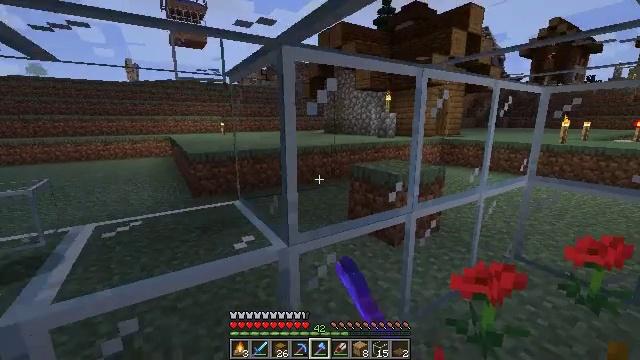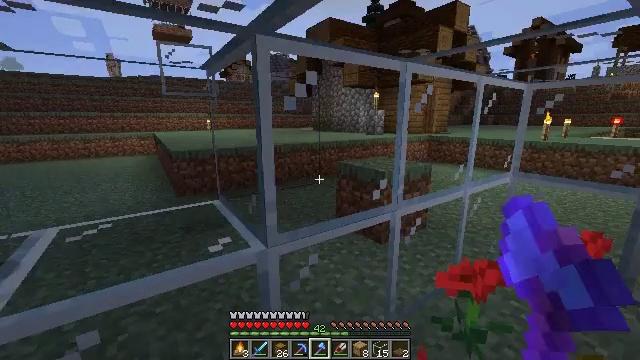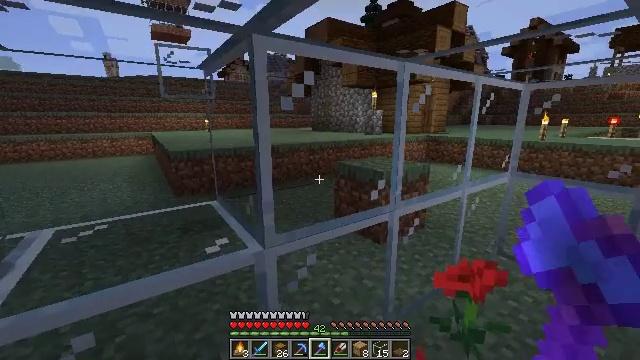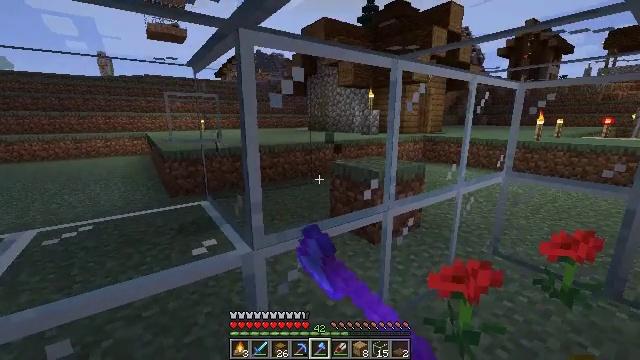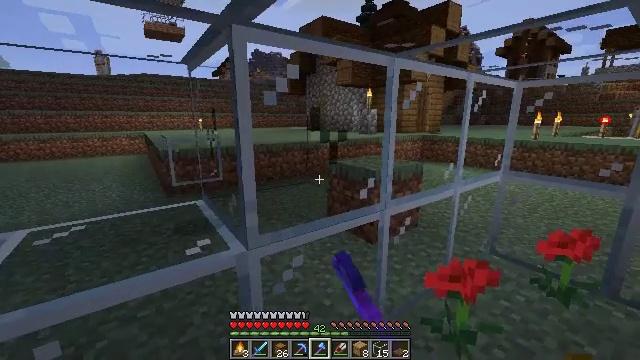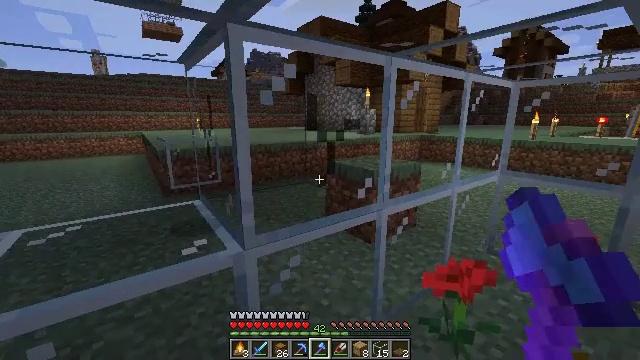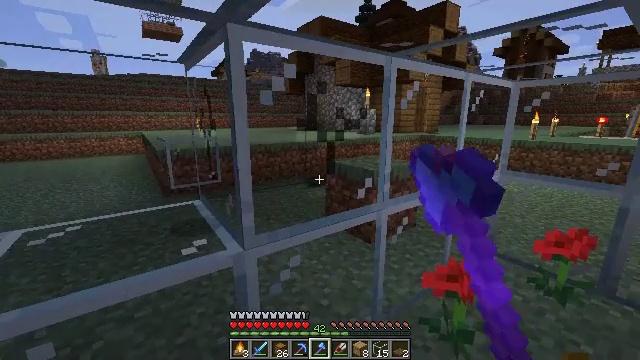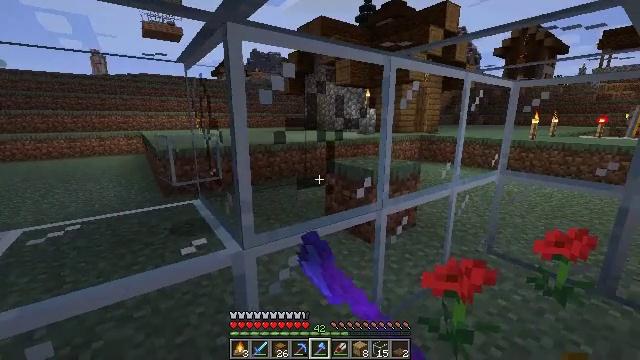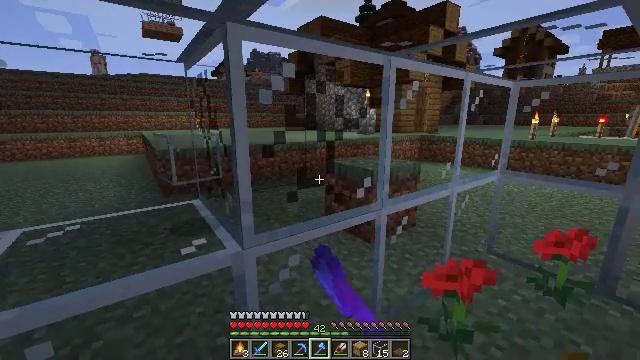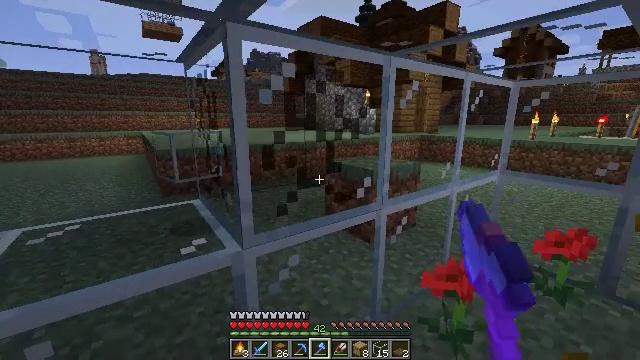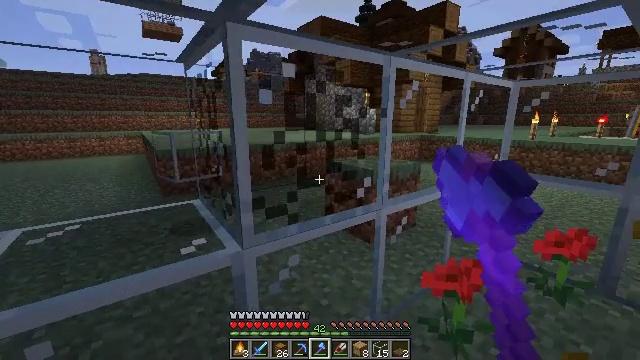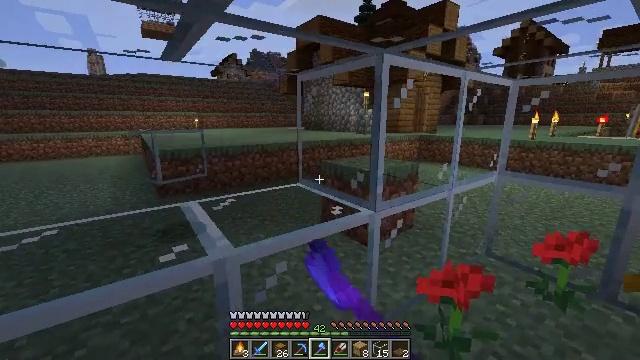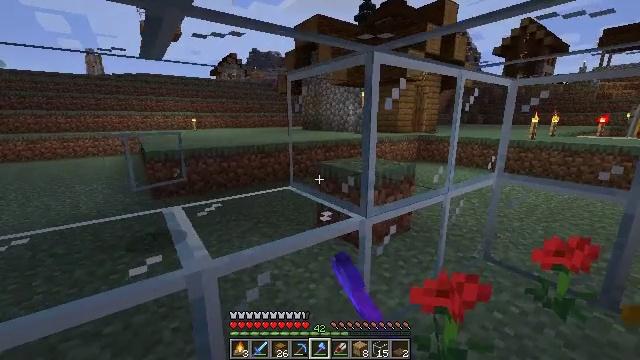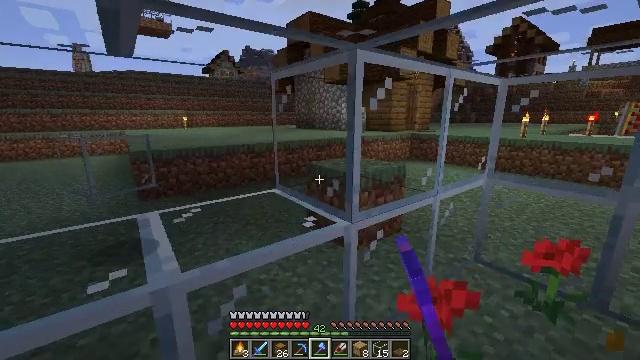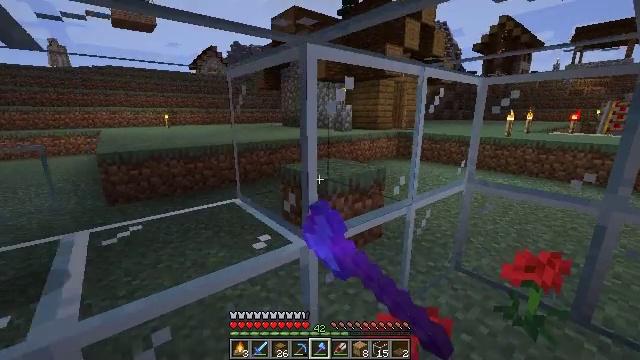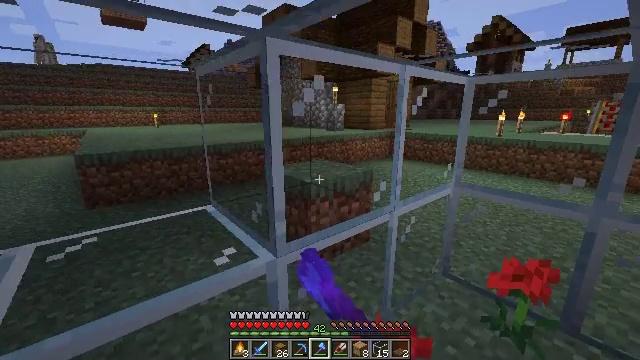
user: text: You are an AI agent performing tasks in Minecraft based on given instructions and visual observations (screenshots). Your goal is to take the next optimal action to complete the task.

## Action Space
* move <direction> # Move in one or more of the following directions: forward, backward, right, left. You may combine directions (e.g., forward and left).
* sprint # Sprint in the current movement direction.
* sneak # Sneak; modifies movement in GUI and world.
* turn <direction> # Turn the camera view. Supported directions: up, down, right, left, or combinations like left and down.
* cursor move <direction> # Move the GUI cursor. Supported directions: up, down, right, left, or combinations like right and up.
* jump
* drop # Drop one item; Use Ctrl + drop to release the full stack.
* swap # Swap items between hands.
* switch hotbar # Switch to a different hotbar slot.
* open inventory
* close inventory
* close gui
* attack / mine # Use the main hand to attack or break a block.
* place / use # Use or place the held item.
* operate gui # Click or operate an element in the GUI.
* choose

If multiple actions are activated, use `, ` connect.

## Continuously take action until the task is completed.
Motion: motion action
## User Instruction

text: Shatter the glass to collect it.
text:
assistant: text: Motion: turn right, attack / mine
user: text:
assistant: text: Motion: attack / mine
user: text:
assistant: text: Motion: attack / mine
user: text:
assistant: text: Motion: attack / mine
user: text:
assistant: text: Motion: attack / mine
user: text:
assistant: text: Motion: attack / mine
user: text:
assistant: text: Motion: attack / mine
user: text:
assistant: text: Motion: attack / mine
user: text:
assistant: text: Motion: attack / mine
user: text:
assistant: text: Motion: attack / mine
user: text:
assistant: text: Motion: move forward and move right, attack / mine
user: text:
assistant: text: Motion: move forward and move right, attack / mine
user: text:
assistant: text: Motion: move forward and move right, turn right, attack / mine
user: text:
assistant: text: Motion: move forward and move right, turn right, attack / mine
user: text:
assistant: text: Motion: move forward and move right, turn right, attack / mine
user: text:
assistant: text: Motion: attack / mine
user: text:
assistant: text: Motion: attack / mine
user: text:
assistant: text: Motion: attack / mine
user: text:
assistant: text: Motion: attack / mine
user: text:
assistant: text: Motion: attack / mine
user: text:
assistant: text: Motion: attack / mine
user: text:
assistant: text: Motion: attack / mine
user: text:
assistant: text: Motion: attack / mine
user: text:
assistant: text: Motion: attack / mine
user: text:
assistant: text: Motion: attack / mine
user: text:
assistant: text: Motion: attack / mine
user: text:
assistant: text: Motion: attack / mine
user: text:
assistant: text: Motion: attack / mine
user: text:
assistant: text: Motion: attack / mine
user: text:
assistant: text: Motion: attack / mine